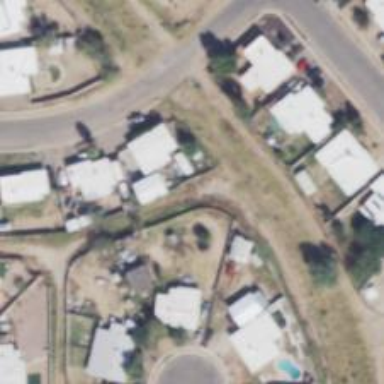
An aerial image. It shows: Alleyway designated as service road.